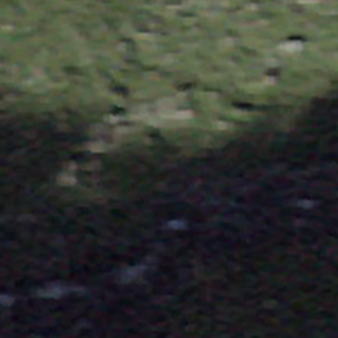
Label: other